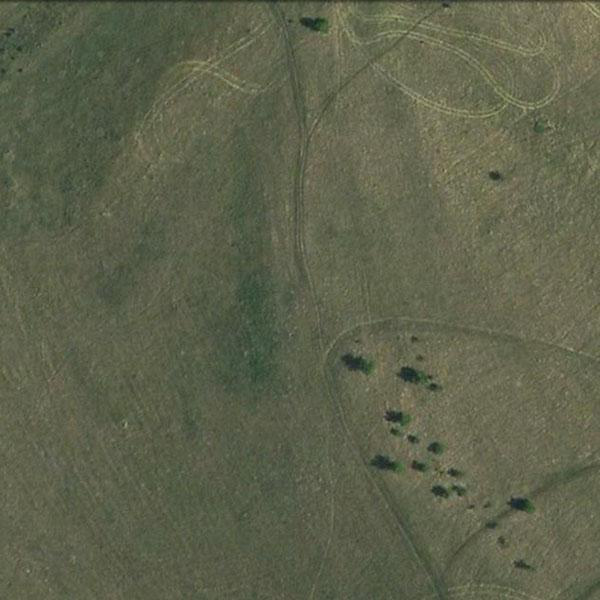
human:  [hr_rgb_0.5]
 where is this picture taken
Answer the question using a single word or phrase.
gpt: meadow